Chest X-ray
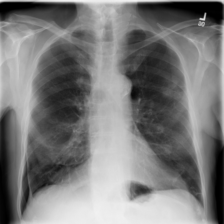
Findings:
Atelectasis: negative
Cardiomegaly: negative
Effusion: negative
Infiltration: negative
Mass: negative
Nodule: negative
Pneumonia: negative
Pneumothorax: positive
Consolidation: negative
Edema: negative
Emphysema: negative
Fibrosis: negative
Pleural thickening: negative
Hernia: negative